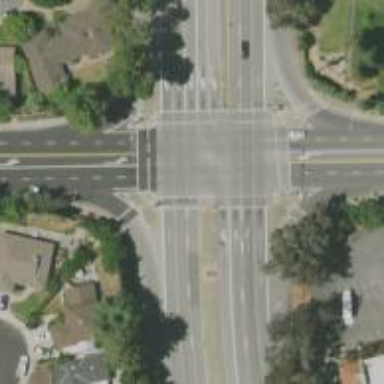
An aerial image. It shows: Crossing on the road.